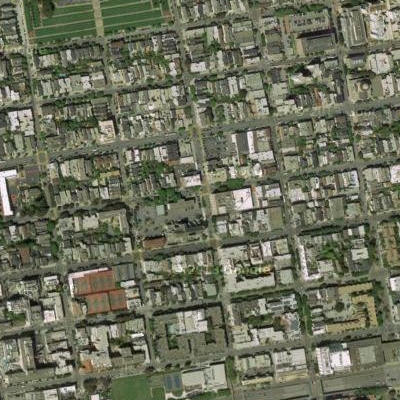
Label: fResident